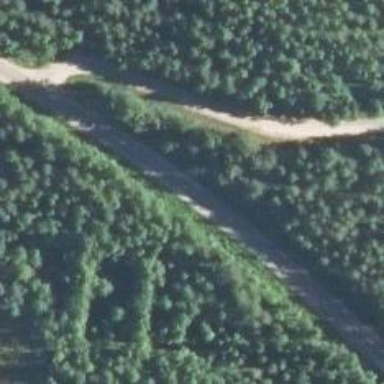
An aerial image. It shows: Tertiary road.